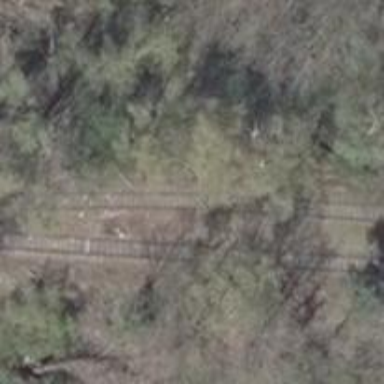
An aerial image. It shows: Abandoned railway.